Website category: book
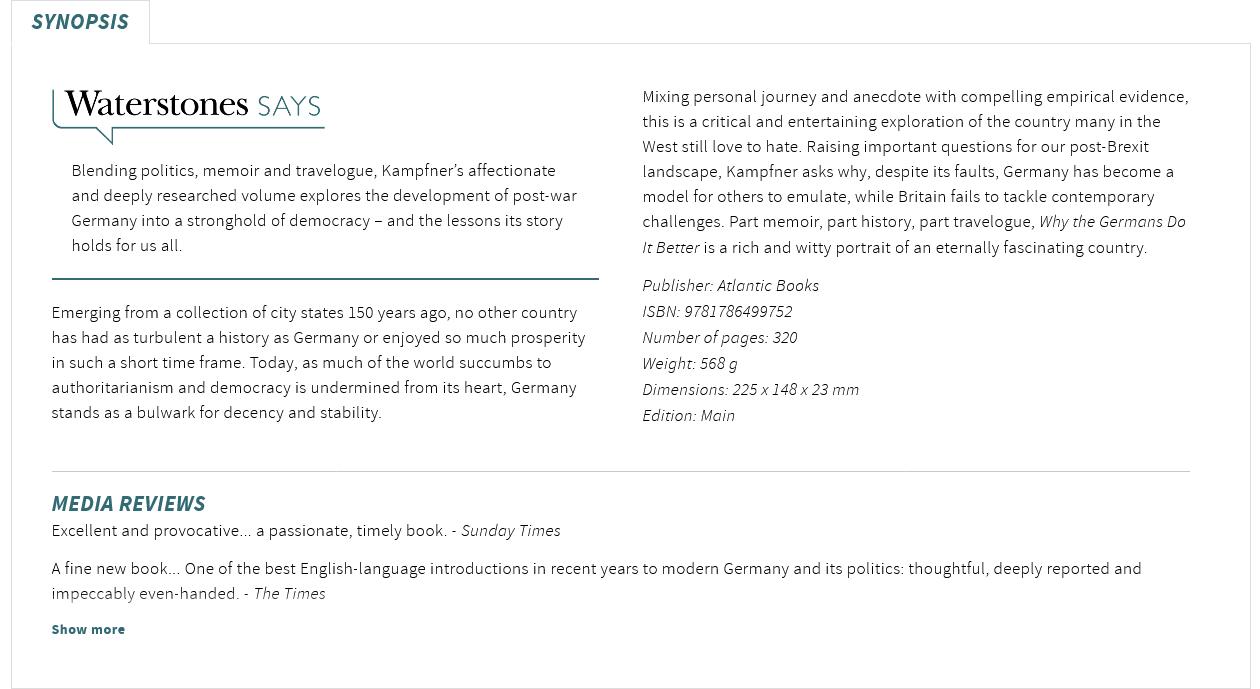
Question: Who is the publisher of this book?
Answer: Atlantic Books

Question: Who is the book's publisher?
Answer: Atlantic Books

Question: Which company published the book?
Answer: Atlantic Books

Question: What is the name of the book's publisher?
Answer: Atlantic Books

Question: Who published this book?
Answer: Atlantic Books

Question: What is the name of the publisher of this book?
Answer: Atlantic Books

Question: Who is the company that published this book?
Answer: Atlantic Books

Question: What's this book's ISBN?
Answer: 9781786499752

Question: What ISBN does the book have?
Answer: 9781786499752

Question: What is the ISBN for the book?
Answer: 9781786499752

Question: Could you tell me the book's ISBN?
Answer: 9781786499752

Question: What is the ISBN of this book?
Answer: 9781786499752

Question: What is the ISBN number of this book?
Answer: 9781786499752

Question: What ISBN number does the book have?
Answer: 9781786499752

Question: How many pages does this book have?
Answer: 320

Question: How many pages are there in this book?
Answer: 320

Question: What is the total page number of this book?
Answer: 320

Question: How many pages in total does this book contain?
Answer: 320

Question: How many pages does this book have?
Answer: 320

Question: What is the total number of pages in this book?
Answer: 320

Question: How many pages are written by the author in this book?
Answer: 320

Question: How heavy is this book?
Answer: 568 g

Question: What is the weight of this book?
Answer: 568 g

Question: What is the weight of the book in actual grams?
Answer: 568 g

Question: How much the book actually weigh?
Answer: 568 g

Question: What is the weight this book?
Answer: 568 g

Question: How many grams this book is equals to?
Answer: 568 g

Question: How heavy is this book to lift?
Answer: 568 g

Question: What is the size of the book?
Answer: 225 x 148 x 23 mm

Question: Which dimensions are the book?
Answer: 225 x 148 x 23 mm

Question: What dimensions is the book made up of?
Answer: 225 x 148 x 23 mm

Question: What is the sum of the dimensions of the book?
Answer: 225 x 148 x 23 mm

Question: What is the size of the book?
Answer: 225 x 148 x 23 mm

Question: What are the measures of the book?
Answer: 225 x 148 x 23 mm

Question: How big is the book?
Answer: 225 x 148 x 23 mm